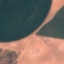
Land use / land cover: AnnualCrop